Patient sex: M
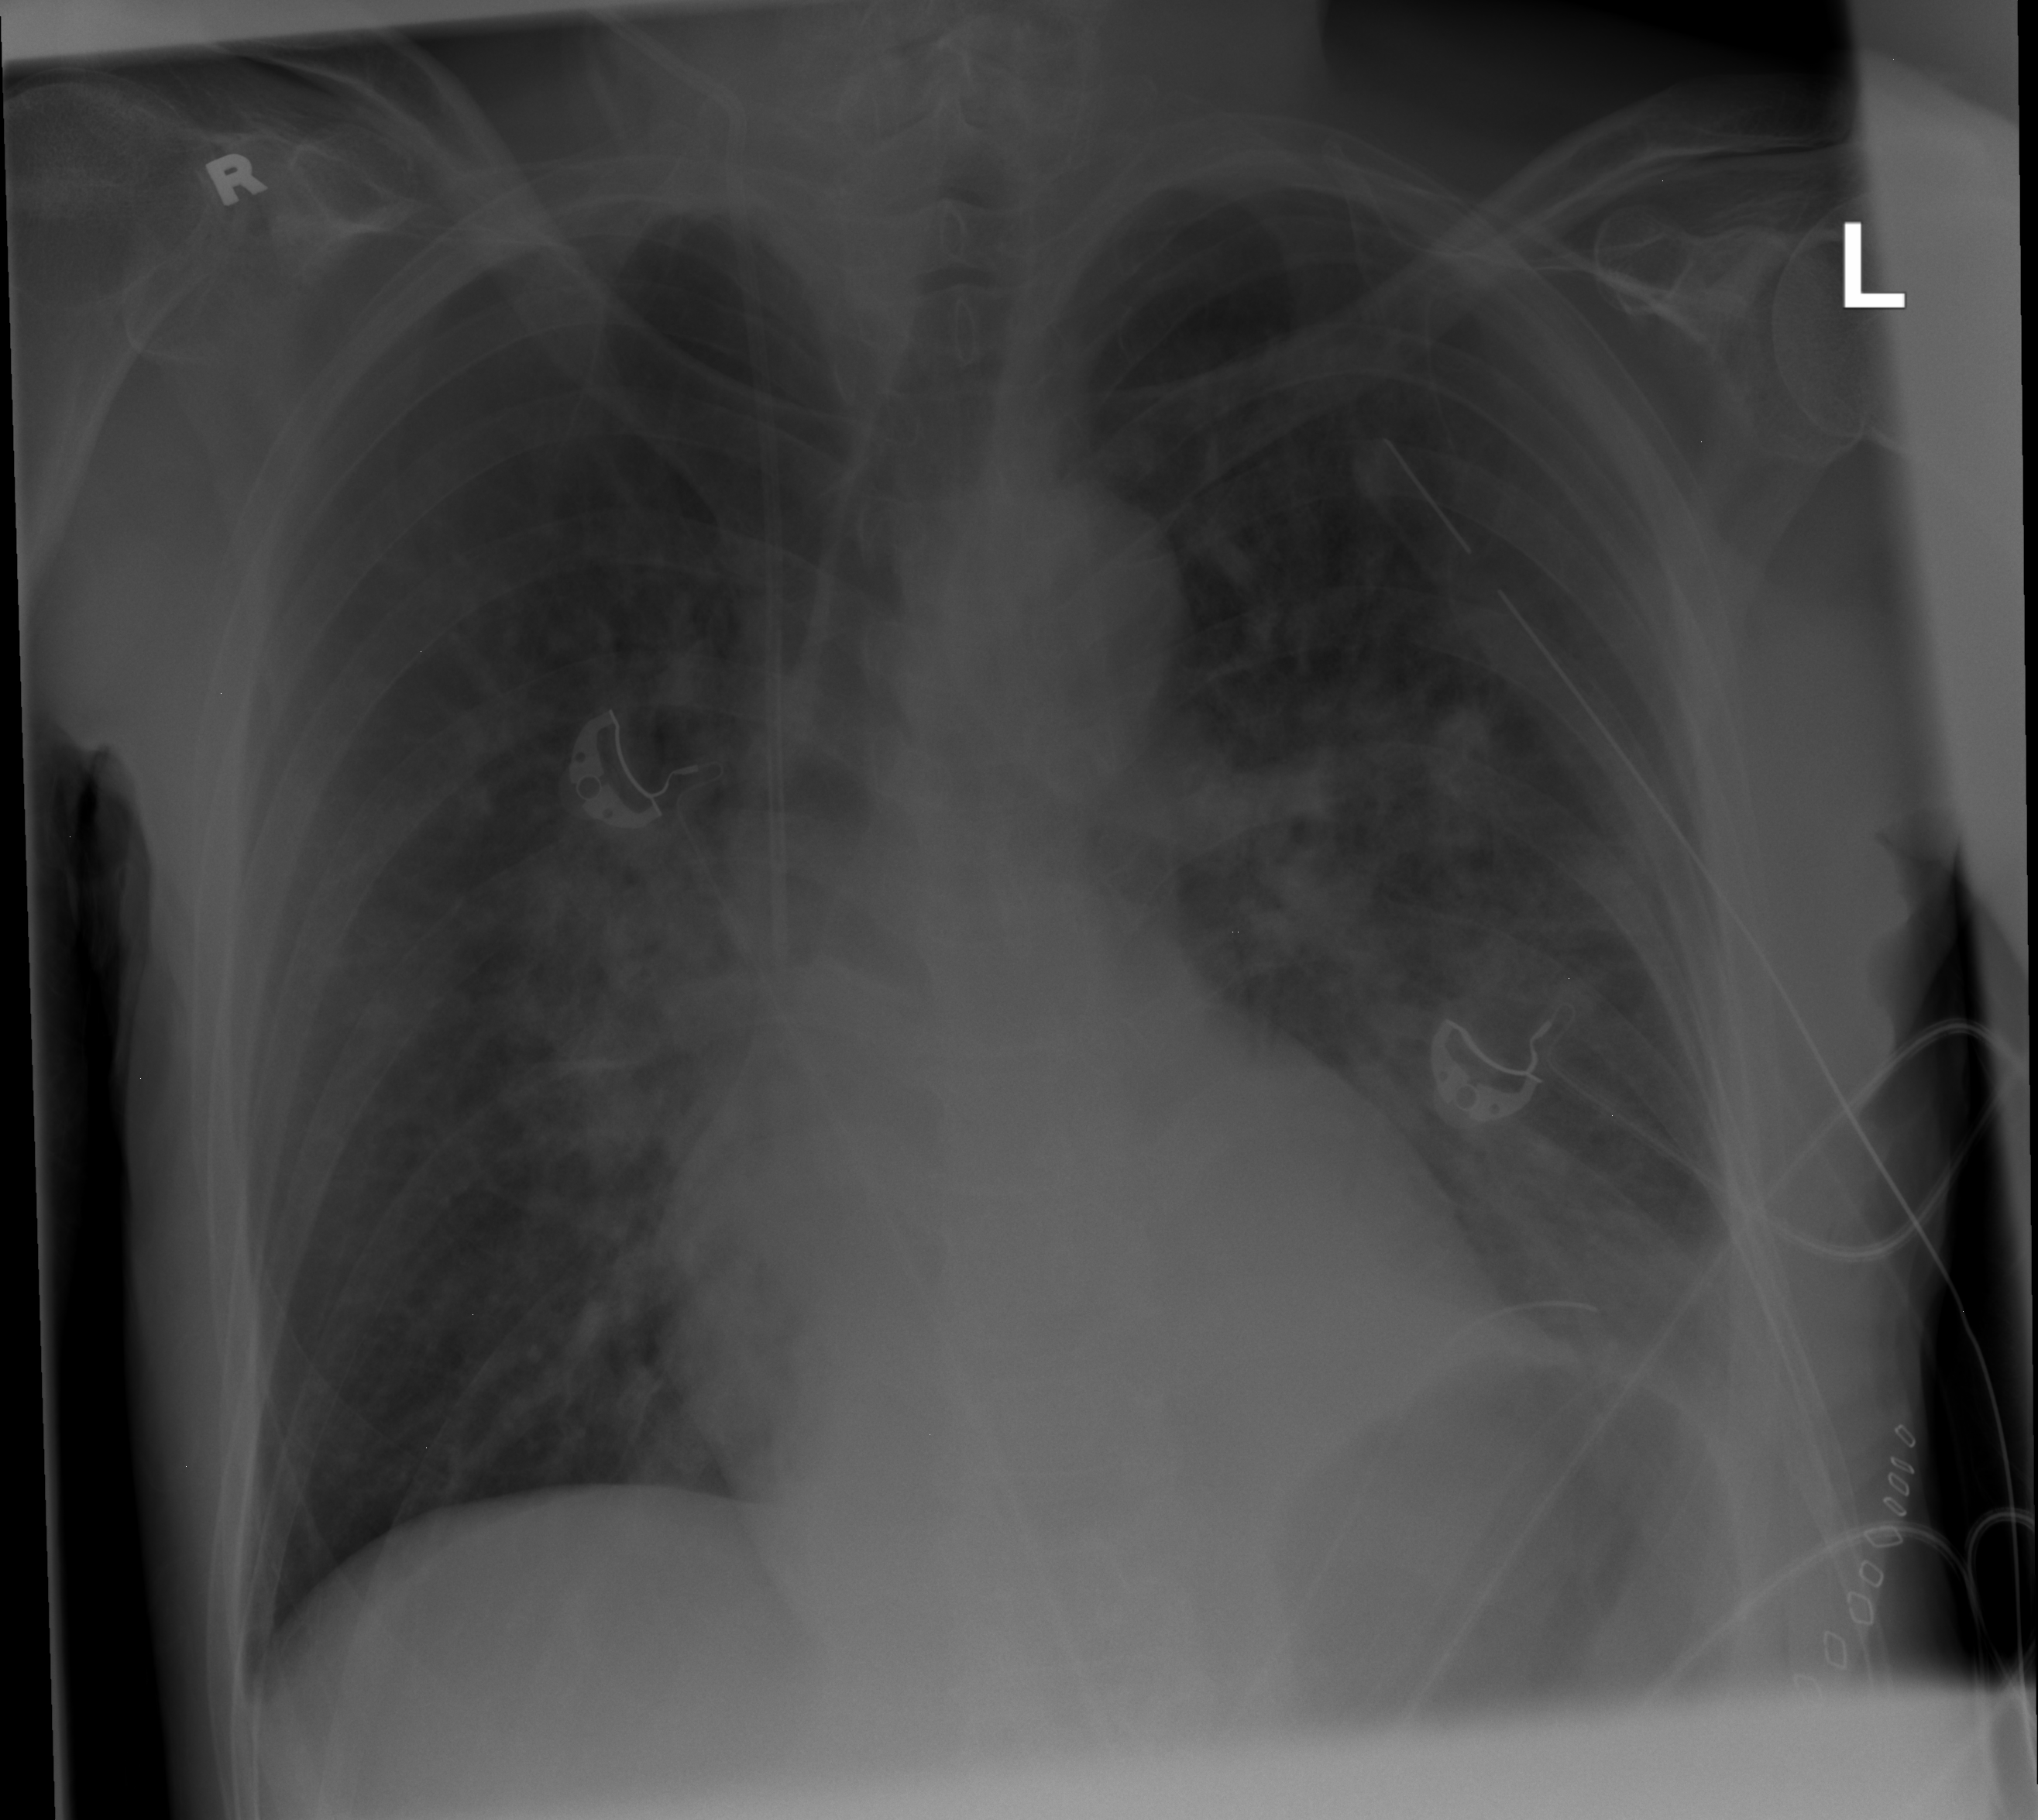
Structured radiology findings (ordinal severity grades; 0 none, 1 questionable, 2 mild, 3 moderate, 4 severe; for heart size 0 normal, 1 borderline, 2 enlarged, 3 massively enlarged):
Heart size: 0
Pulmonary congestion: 3
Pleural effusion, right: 0
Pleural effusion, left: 1
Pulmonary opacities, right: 3
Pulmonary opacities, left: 3
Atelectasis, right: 0
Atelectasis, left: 2